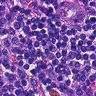
Metastatic tissue present: no